Field crop: tomato
Growth stage: 2
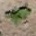
Species: solanum